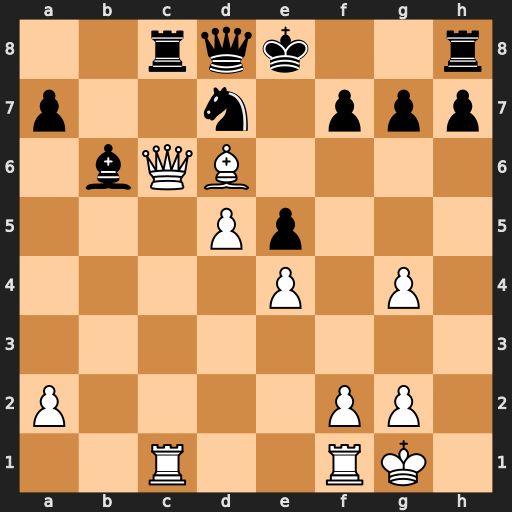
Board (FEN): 2rqk2r/p2n1ppp/1bQB4/3Pp3/4P1P1/8/P4PP1/2R2RK1
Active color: w
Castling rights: k
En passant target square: -
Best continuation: Qxc8 Qxc8 Rxc8+